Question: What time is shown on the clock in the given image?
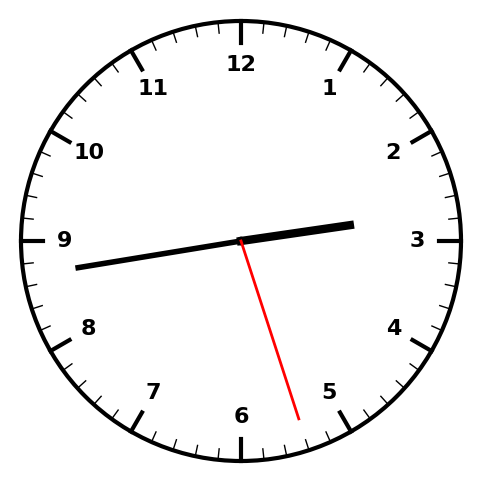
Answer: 02:43:27